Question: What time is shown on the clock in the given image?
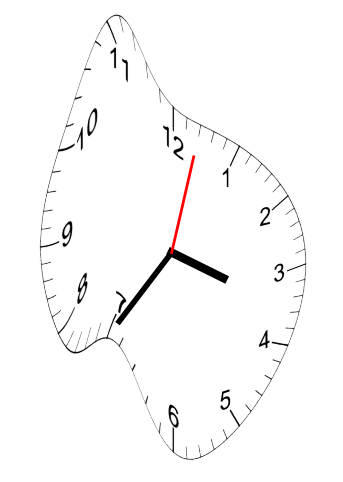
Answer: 03:35:02